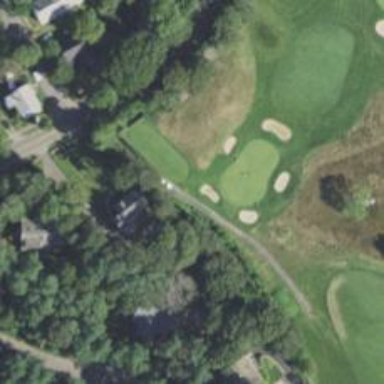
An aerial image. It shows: View of golf hole.